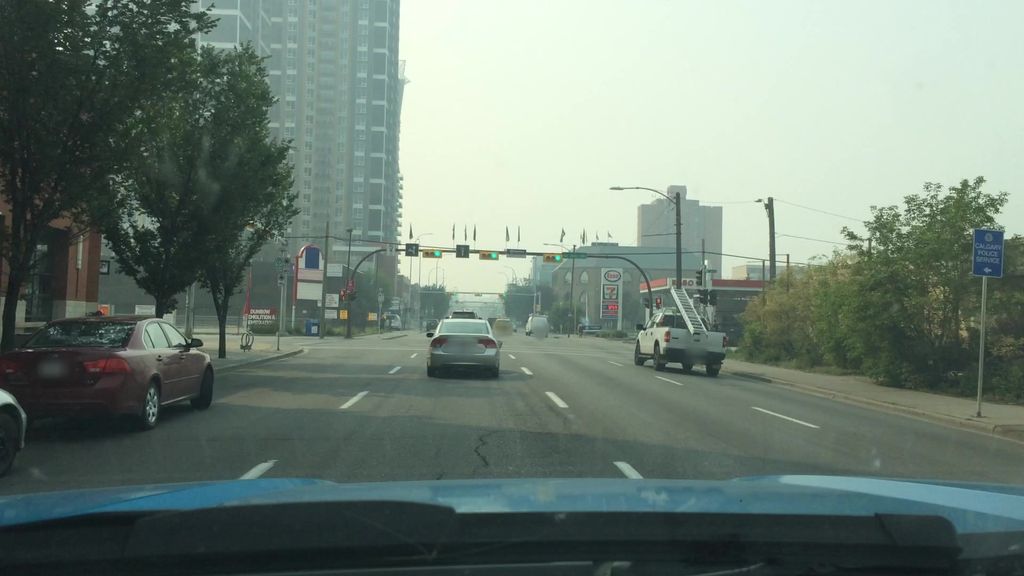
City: calgary